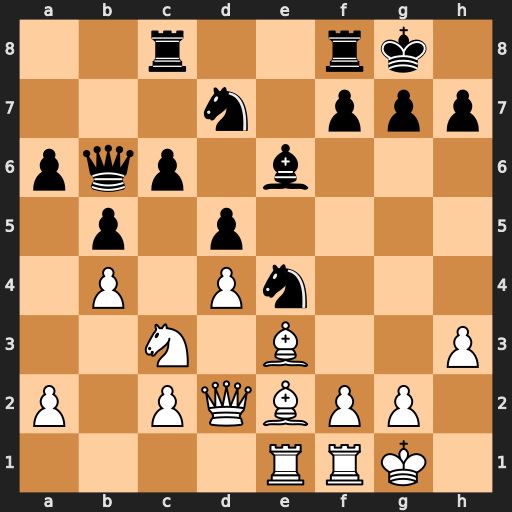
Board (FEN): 2r2rk1/3n1ppp/pqp1b3/1p1p4/1P1Pn3/2N1B2P/P1PQBPP1/4RRK1
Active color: w
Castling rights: -
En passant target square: -
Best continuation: Nxe4 dxe4 d5